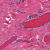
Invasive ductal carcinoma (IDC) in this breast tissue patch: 0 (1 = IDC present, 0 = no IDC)